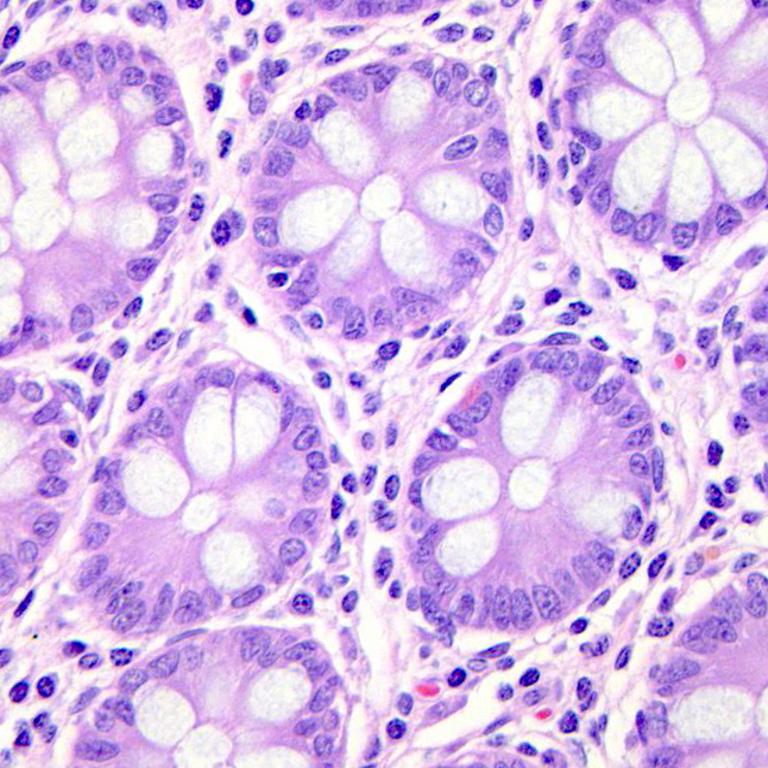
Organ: colon
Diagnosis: benign